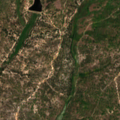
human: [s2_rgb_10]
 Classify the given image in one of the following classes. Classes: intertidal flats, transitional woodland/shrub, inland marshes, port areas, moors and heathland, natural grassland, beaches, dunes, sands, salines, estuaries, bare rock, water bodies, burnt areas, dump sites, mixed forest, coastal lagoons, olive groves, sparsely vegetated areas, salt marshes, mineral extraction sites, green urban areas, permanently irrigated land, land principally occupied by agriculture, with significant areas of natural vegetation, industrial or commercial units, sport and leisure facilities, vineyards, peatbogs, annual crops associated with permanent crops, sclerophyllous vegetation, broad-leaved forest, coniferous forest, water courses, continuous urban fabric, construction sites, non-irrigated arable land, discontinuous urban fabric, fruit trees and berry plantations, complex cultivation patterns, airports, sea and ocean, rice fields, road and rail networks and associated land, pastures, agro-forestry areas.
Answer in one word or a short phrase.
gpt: agro-forestry areas, broad-leaved forest